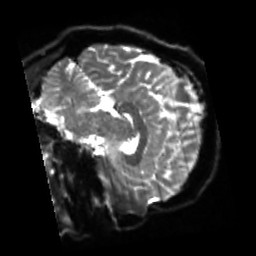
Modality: sbref
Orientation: sagittal
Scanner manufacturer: siemens
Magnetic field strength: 3 T
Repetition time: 4 s
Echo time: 0.0594 s